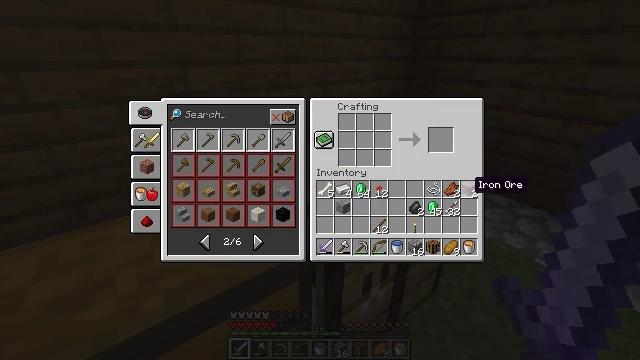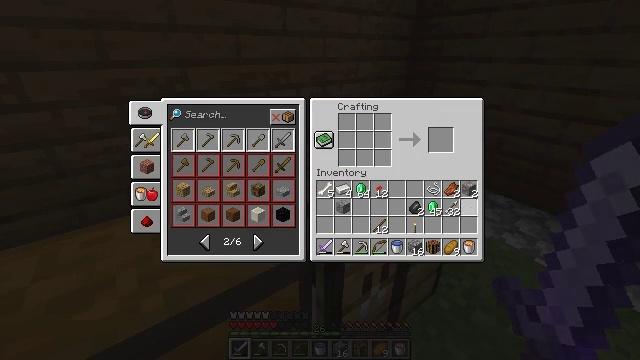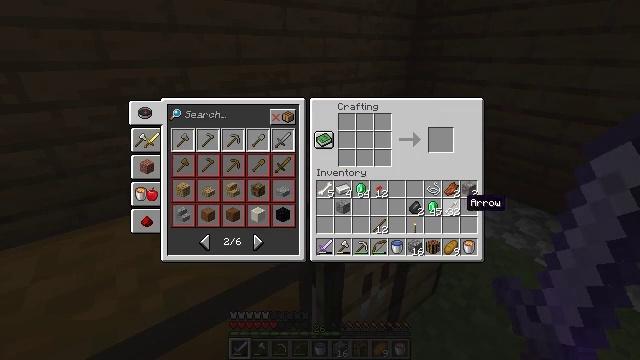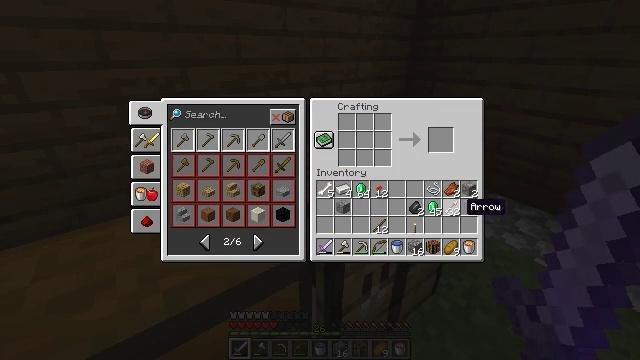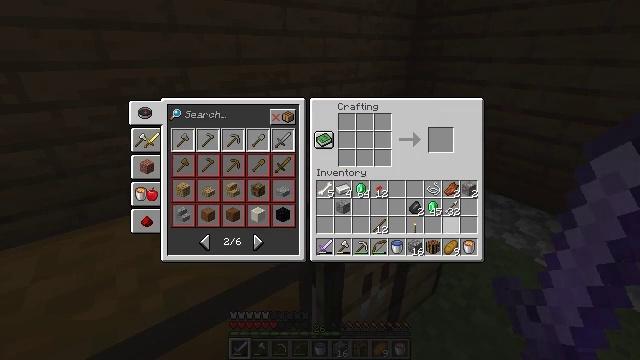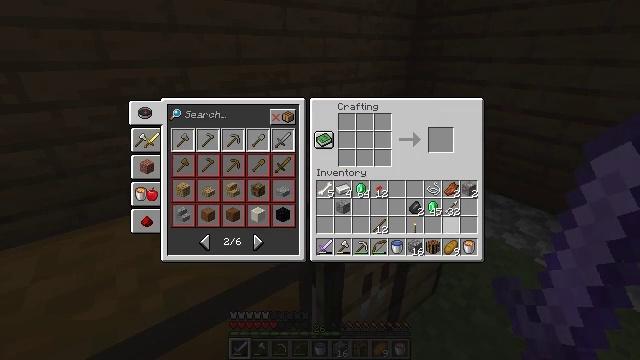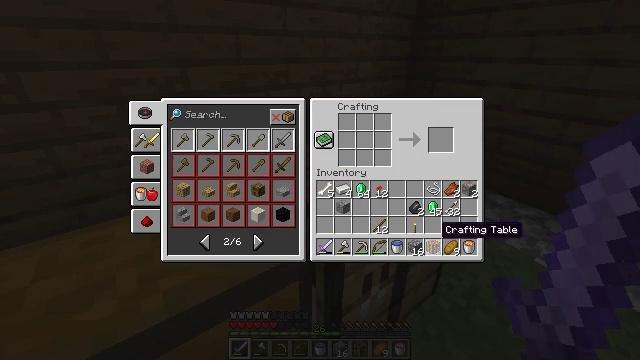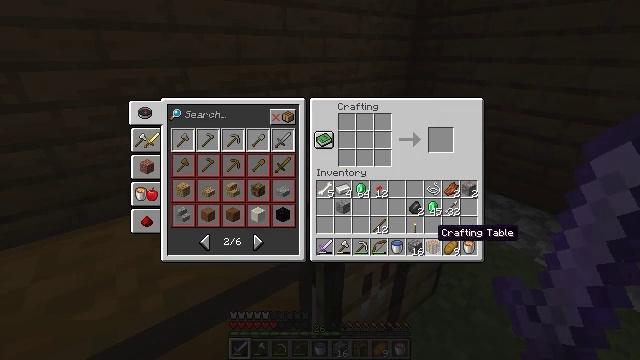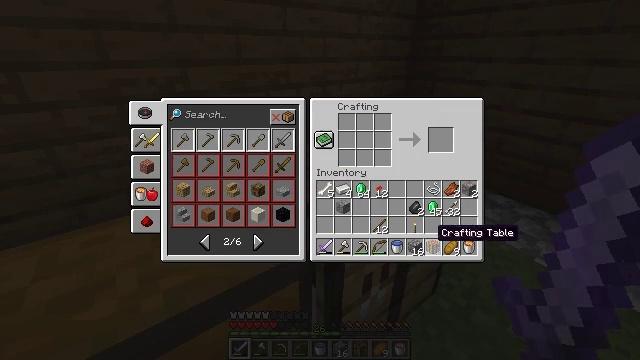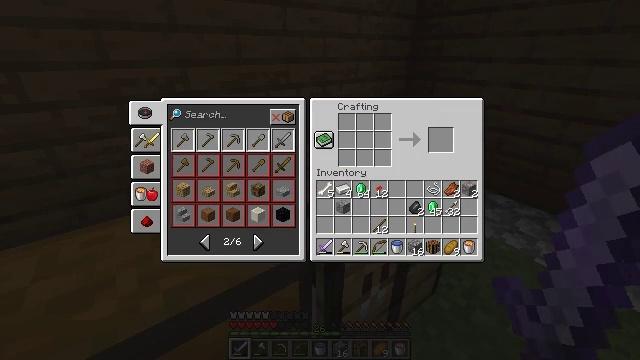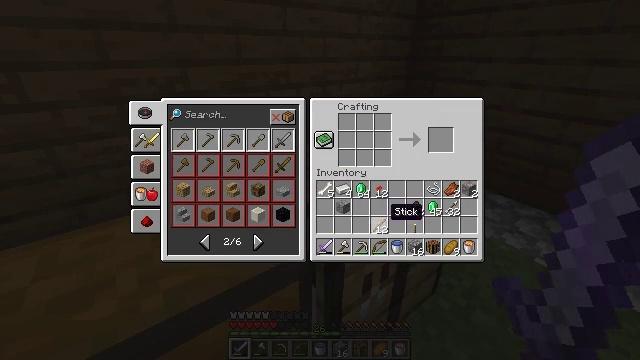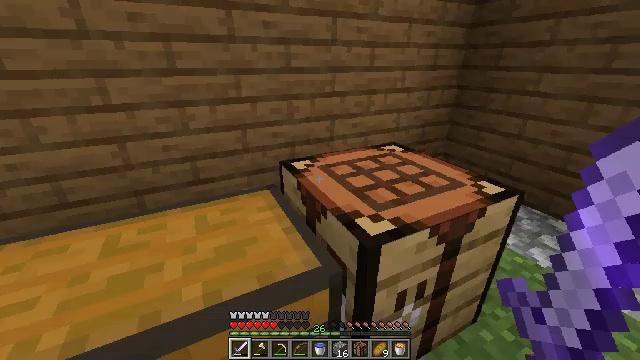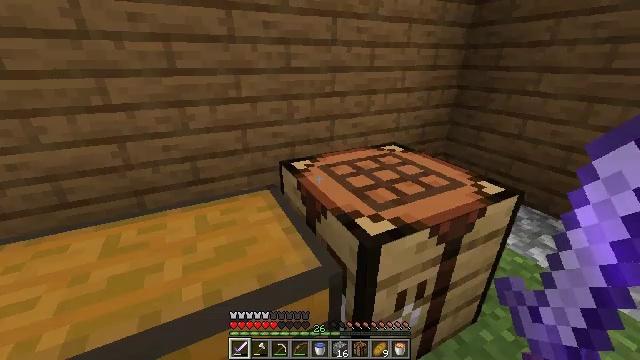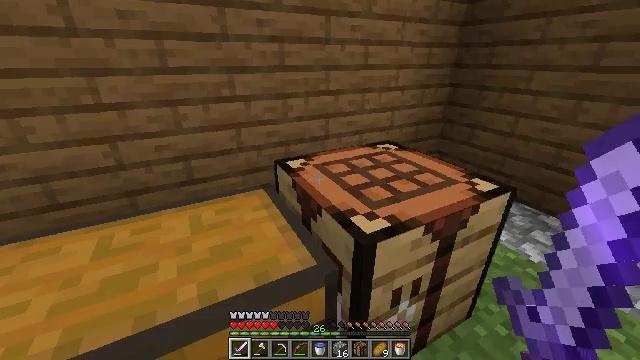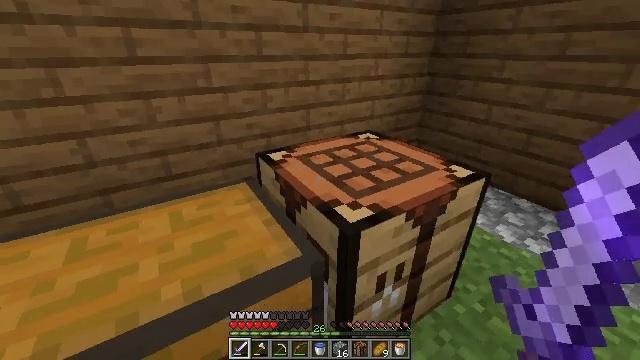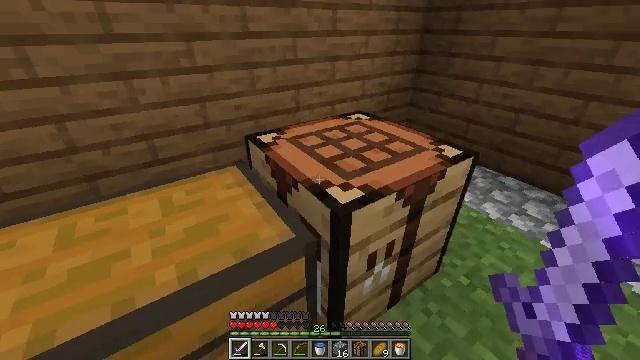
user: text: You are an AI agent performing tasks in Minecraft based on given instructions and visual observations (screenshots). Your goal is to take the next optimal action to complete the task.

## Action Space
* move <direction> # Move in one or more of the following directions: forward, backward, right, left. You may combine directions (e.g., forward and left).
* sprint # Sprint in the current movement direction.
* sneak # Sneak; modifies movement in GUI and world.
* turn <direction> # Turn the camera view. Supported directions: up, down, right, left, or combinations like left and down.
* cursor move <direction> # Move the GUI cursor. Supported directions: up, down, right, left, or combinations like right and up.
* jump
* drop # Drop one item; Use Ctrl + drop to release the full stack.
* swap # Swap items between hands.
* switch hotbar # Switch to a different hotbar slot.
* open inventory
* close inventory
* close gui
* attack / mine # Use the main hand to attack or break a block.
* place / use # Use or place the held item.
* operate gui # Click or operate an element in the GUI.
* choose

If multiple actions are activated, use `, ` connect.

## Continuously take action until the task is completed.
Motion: motion action
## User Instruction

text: Assemble a smithing table with the appropriate materials.
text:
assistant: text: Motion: cursor move down
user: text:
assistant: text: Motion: cursor move down
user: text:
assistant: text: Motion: no_op
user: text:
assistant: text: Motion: cursor move left and down
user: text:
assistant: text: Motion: no_op
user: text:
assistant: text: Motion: cursor move left
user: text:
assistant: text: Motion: no_op
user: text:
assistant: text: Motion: no_op
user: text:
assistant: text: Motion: no_op
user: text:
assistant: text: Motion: cursor move left and up
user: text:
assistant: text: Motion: cursor move left and up, close inventory
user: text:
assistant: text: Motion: close inventory
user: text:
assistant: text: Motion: turn right, close inventory
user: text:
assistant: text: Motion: turn right and down
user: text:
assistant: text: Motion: turn right and down
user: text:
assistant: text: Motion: turn right and down
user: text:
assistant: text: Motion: turn right, use / place
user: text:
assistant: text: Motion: turn right, use / place
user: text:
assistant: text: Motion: use / place
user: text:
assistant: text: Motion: turn left, use / place
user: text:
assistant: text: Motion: turn left
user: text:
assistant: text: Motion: cursor move left, open gui
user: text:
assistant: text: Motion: no_op
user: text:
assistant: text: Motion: turn left and up, close gui
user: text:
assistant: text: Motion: turn left, open inventory
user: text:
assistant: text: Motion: turn left and down
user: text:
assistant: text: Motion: turn left and down
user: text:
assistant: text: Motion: turn left
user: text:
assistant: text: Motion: turn left
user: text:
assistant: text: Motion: turn left